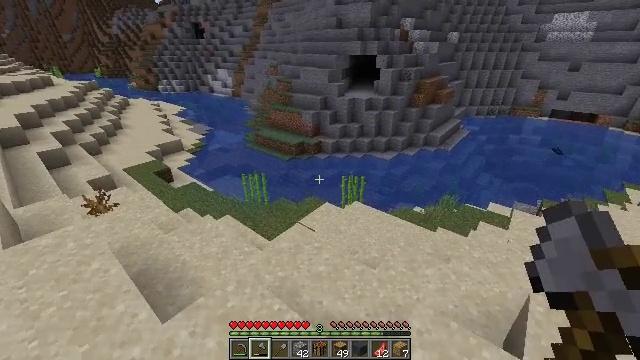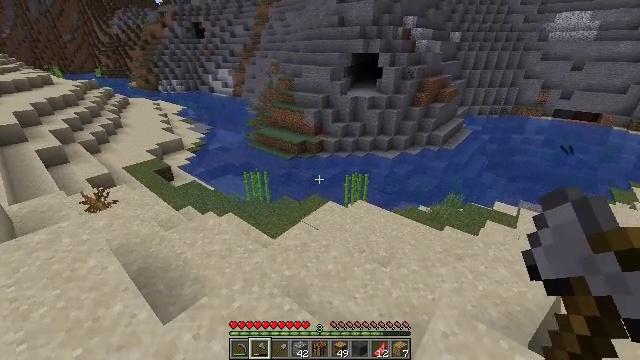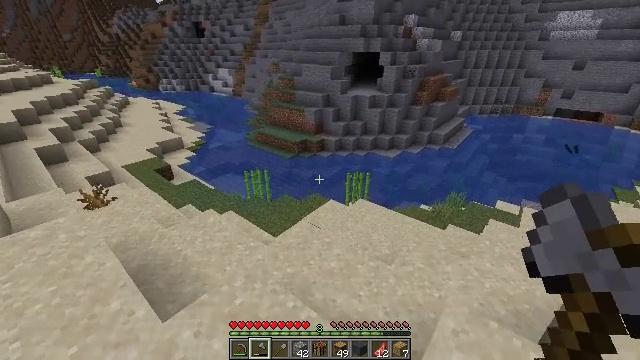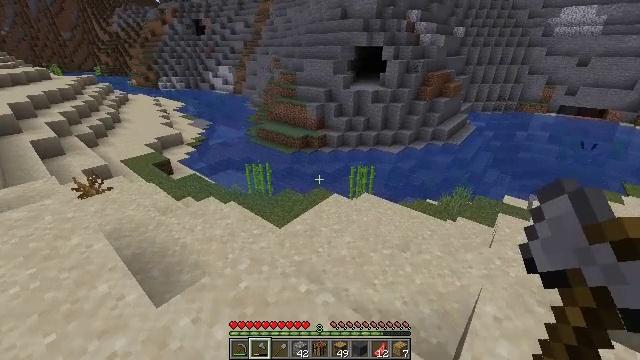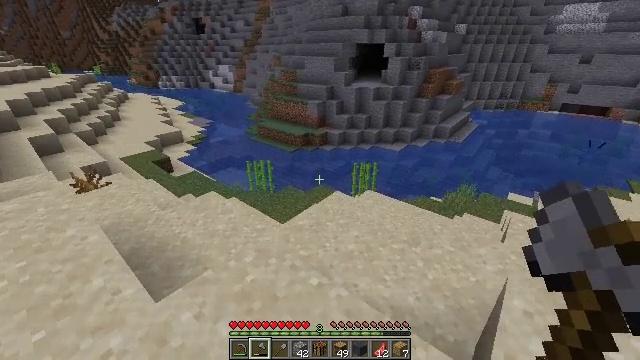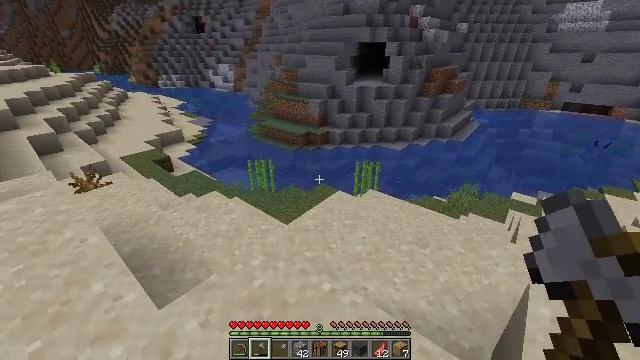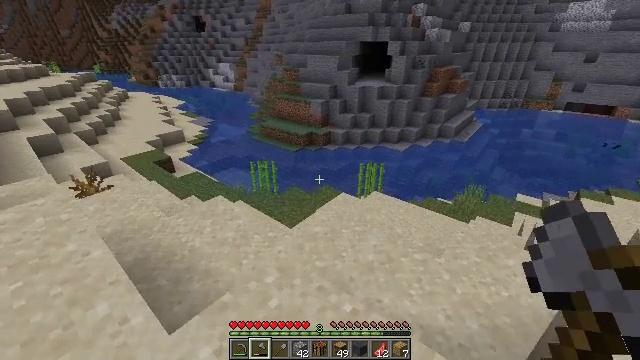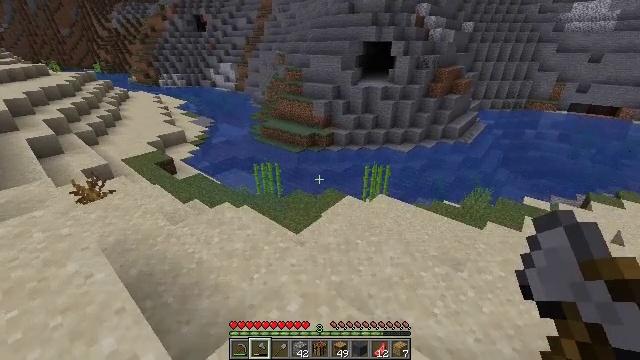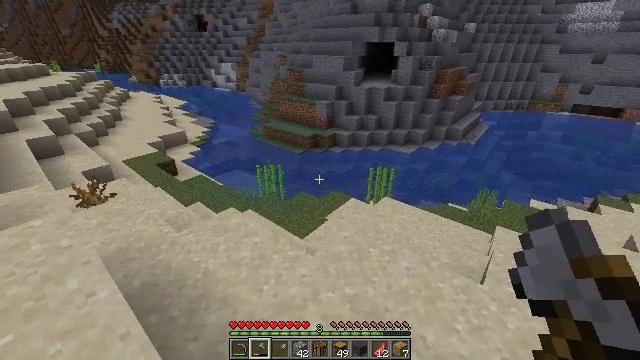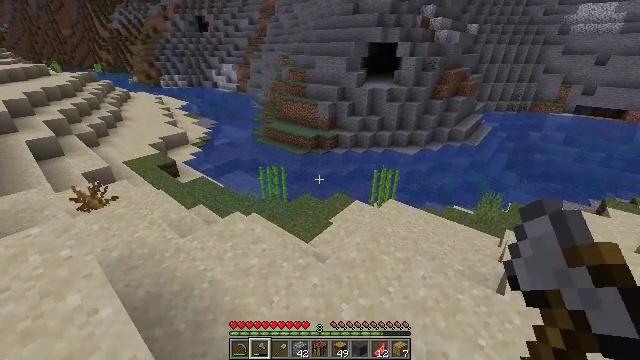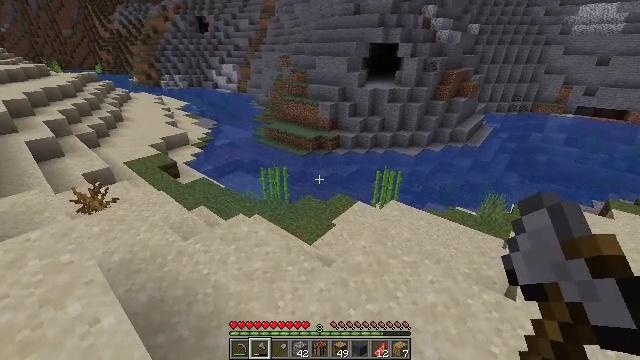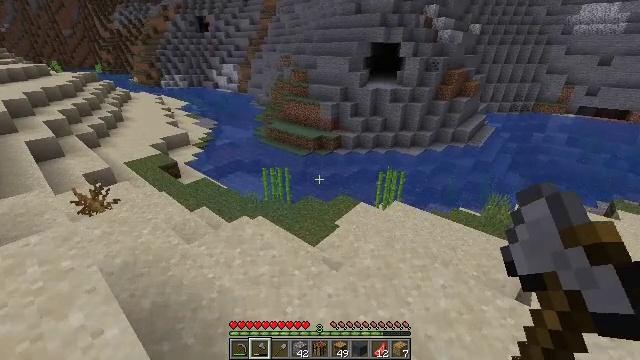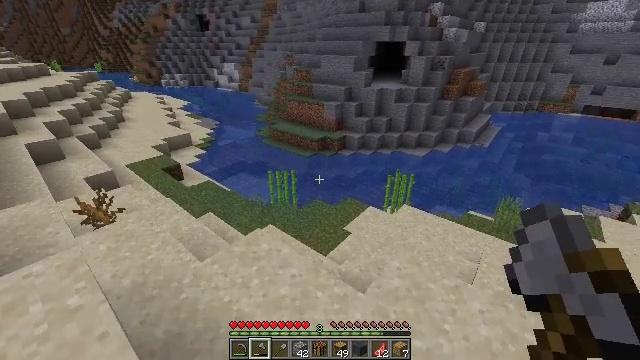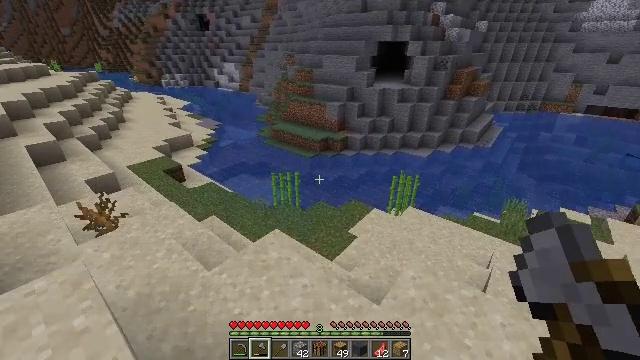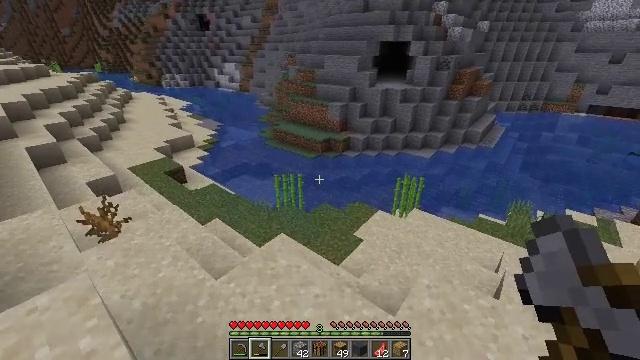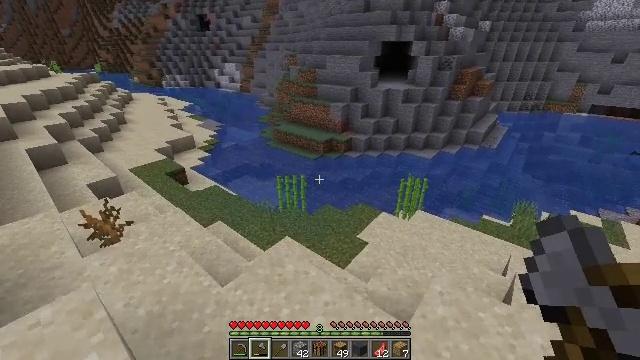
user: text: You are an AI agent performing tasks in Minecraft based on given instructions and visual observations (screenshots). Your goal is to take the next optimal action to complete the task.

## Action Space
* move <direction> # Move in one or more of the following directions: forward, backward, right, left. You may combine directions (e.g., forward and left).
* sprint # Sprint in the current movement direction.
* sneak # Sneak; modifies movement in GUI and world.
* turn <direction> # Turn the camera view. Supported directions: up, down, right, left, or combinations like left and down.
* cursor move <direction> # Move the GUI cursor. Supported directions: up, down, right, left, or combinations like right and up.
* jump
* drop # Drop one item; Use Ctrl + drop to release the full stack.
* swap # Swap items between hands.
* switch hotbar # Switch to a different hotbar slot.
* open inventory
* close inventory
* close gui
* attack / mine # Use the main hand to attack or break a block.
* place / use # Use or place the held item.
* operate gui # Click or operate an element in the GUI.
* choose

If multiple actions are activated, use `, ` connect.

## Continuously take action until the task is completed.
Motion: motion action
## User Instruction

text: Kill the rabbit.
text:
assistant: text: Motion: move forward and move left
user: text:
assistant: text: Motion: move forward and move left
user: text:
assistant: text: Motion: move forward and move left
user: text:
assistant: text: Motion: move forward and move left
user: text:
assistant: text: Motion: move forward and move left
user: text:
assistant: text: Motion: move forward and move left
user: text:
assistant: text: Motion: move forward and move left
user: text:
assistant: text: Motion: move forward and move left
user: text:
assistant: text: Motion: move forward and move left
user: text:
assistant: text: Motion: move forward and move left
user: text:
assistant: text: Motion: move forward and move left
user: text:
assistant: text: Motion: move forward and move left
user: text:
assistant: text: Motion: move forward and move left
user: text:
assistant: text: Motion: move forward and move left
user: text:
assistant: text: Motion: move forward and move left
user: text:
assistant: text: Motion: move forward and move left
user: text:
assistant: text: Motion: move forward and move left
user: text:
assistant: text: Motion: move forward and move left
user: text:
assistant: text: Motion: move forward and move left
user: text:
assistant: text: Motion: move forward and move left
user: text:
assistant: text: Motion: move forward and move left
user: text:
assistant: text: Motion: move forward and move left
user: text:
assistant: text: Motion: move forward and move left
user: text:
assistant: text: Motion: move forward and move left
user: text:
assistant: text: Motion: move forward and move left
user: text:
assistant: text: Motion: move forward and move left
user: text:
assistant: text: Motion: move forward and move left
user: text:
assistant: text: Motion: move forward and move left, turn left
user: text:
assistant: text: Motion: move forward and move left, turn left
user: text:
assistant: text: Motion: move forward and move left, turn left